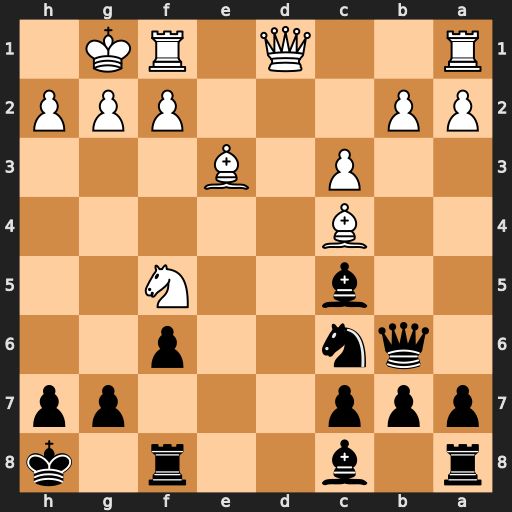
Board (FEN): r1b2r1k/ppp3pp/1qn2p2/2b2N2/2B5/2P1B3/PP3PPP/R2Q1RK1
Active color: b
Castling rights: -
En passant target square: -
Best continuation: Bxf5 Bxc5 Qxc5